Question: I would like to know how to retrieve the data
Please help! Thank you.
Here is my db structure in filebase.

'''
mDatabase = FirebaseDatabase.getInstance().getReference().child("chinese");
mDatabase.keepSynced(true);
mDatabase.addListenerForSingleValueEvent(new ValueEventListener() {
@Override
public void onDataChange(DataSnapshot dataSnapshot) {
for (DataSnapshot childDataSnapshot : dataSnapshot.getChildren()) {
Log.v(TAG,""+ childDataSnapshot.getKey()); //displays the key for the node
Log.v(TAG,""+ childDataSnapshot.child("ingredient").getValue()); //gives the value for given keyname
}
}
@Override
public void onCancelled(DatabaseError databaseError) {
}
});
'''
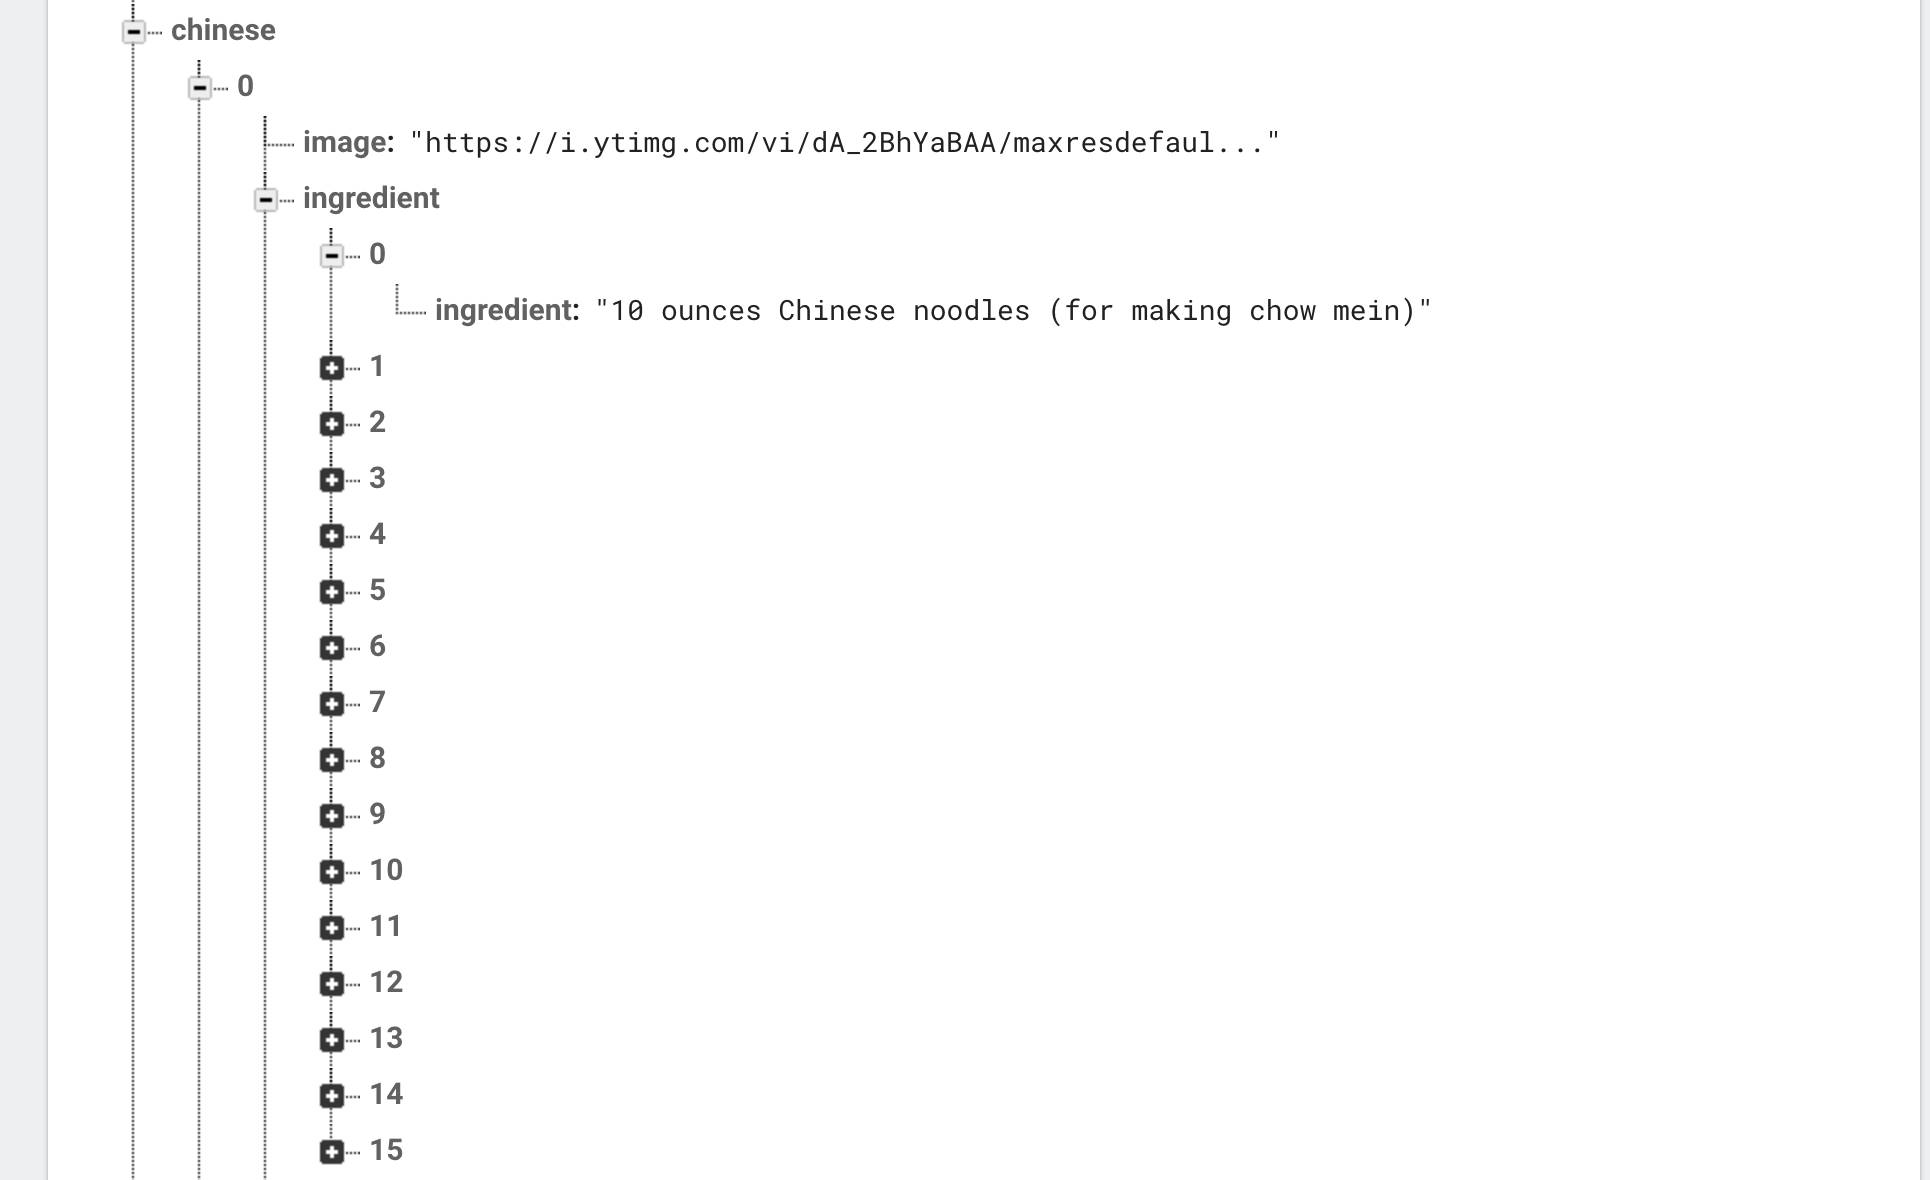
Answer: '''
mDatabase = FirebaseDatabase.getInstance().getReference().child("chinese");
mDatabase.keepSynced(true);
mDatabase.addListenerForSingleValueEvent(new ValueEventListener() {
@Override
public void onDataChange(DataSnapshot dataSnapshot) {
for (DataSnapshot childDataSnapshot : dataSnapshot.getChildren()) {
if (childDataSnapshot.child("ingredient").getValue() != null) {
ArrayList<String> ingredients = new ArrayList<>();
for (DataSnapshot ing : childDataSnapshot.child("ingredient").getChildren()) {
ingredients.add(ing.child("ingredient").getValue(String.class));
}
System.out.println("Gained data: " + ingredients.toString());
}
}
}
@Override
public void onCancelled(DatabaseError databaseError) {
}
});
'''
Another way is casting DataSnapshot value to ArrayList:
'''
GenericTypeIndicator<ArrayList<String>> t = new GenericTypeIndicator<ArrayList<String>>() {};
ArrayList<String> ingredients = childDataSnapshot.child("ingredient").getValue(t);
'''